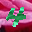
Label: 4